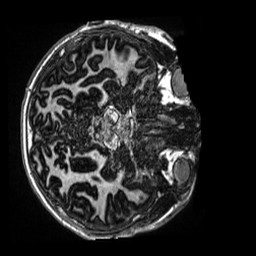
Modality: MP2RAGE
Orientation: axial
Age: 12
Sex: male
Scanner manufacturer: siemens
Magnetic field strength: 3 T
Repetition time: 4 s
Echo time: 0.00303 s